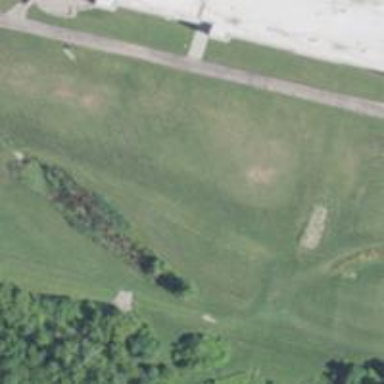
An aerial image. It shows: Disc golf hole.